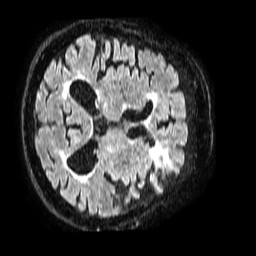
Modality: FLAIR
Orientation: axial
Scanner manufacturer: philips
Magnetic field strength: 1.5 T
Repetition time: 4.8 s
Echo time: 0.3 s